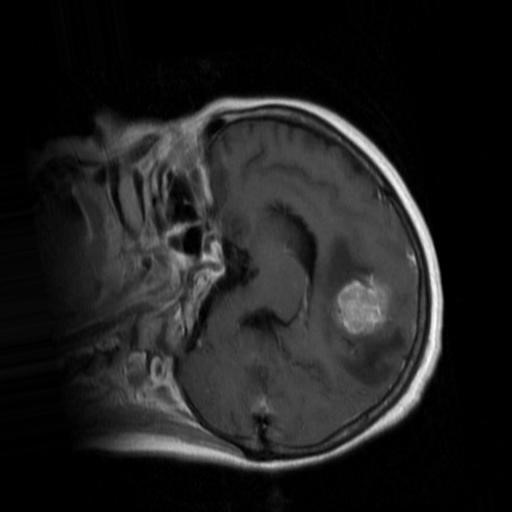
Label: brain_menin